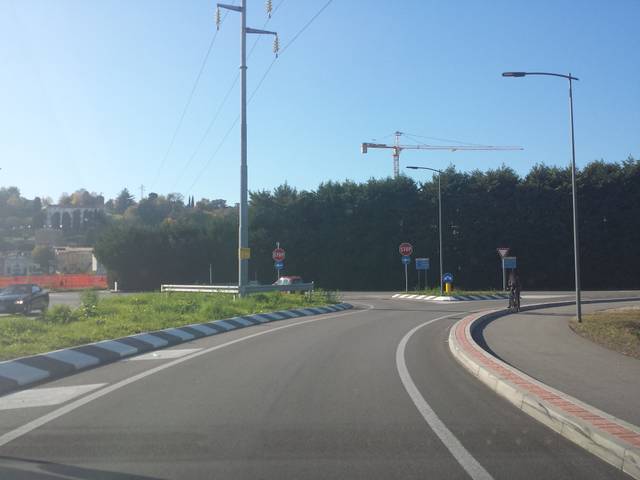
Region: Italy
Coordinates: 45.539, 11.56